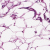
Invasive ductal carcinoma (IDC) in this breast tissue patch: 0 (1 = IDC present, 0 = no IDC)